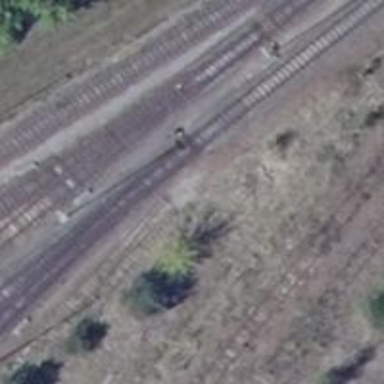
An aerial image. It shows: Railway switch.